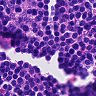
Metastatic tissue present: no